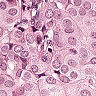
Metastatic tissue present: yes